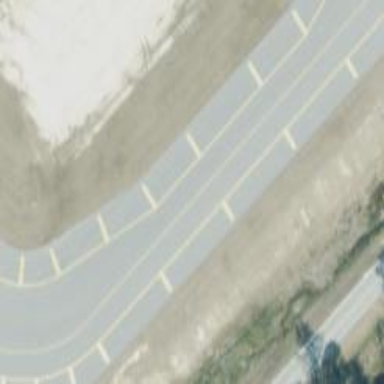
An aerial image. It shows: Image of taxiway at airport.